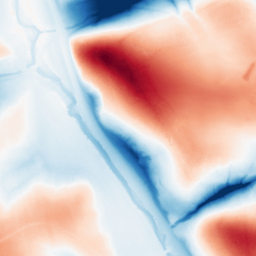
Category: classical
Decomposition family: gaussian_anisotropic
Decomposition parameters: sigma_x: 10
sigma_y: 50
Upsampling method: cubic_catmull_rom
Upsampling parameters: scale: 4
Upsampling scale: 4